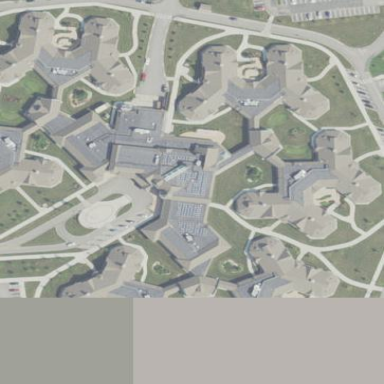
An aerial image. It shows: Building that serves as nursing home.